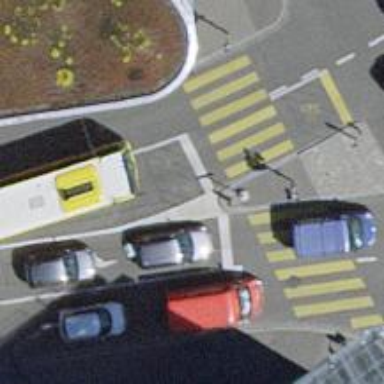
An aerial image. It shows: Road with traffic signals for signaling.